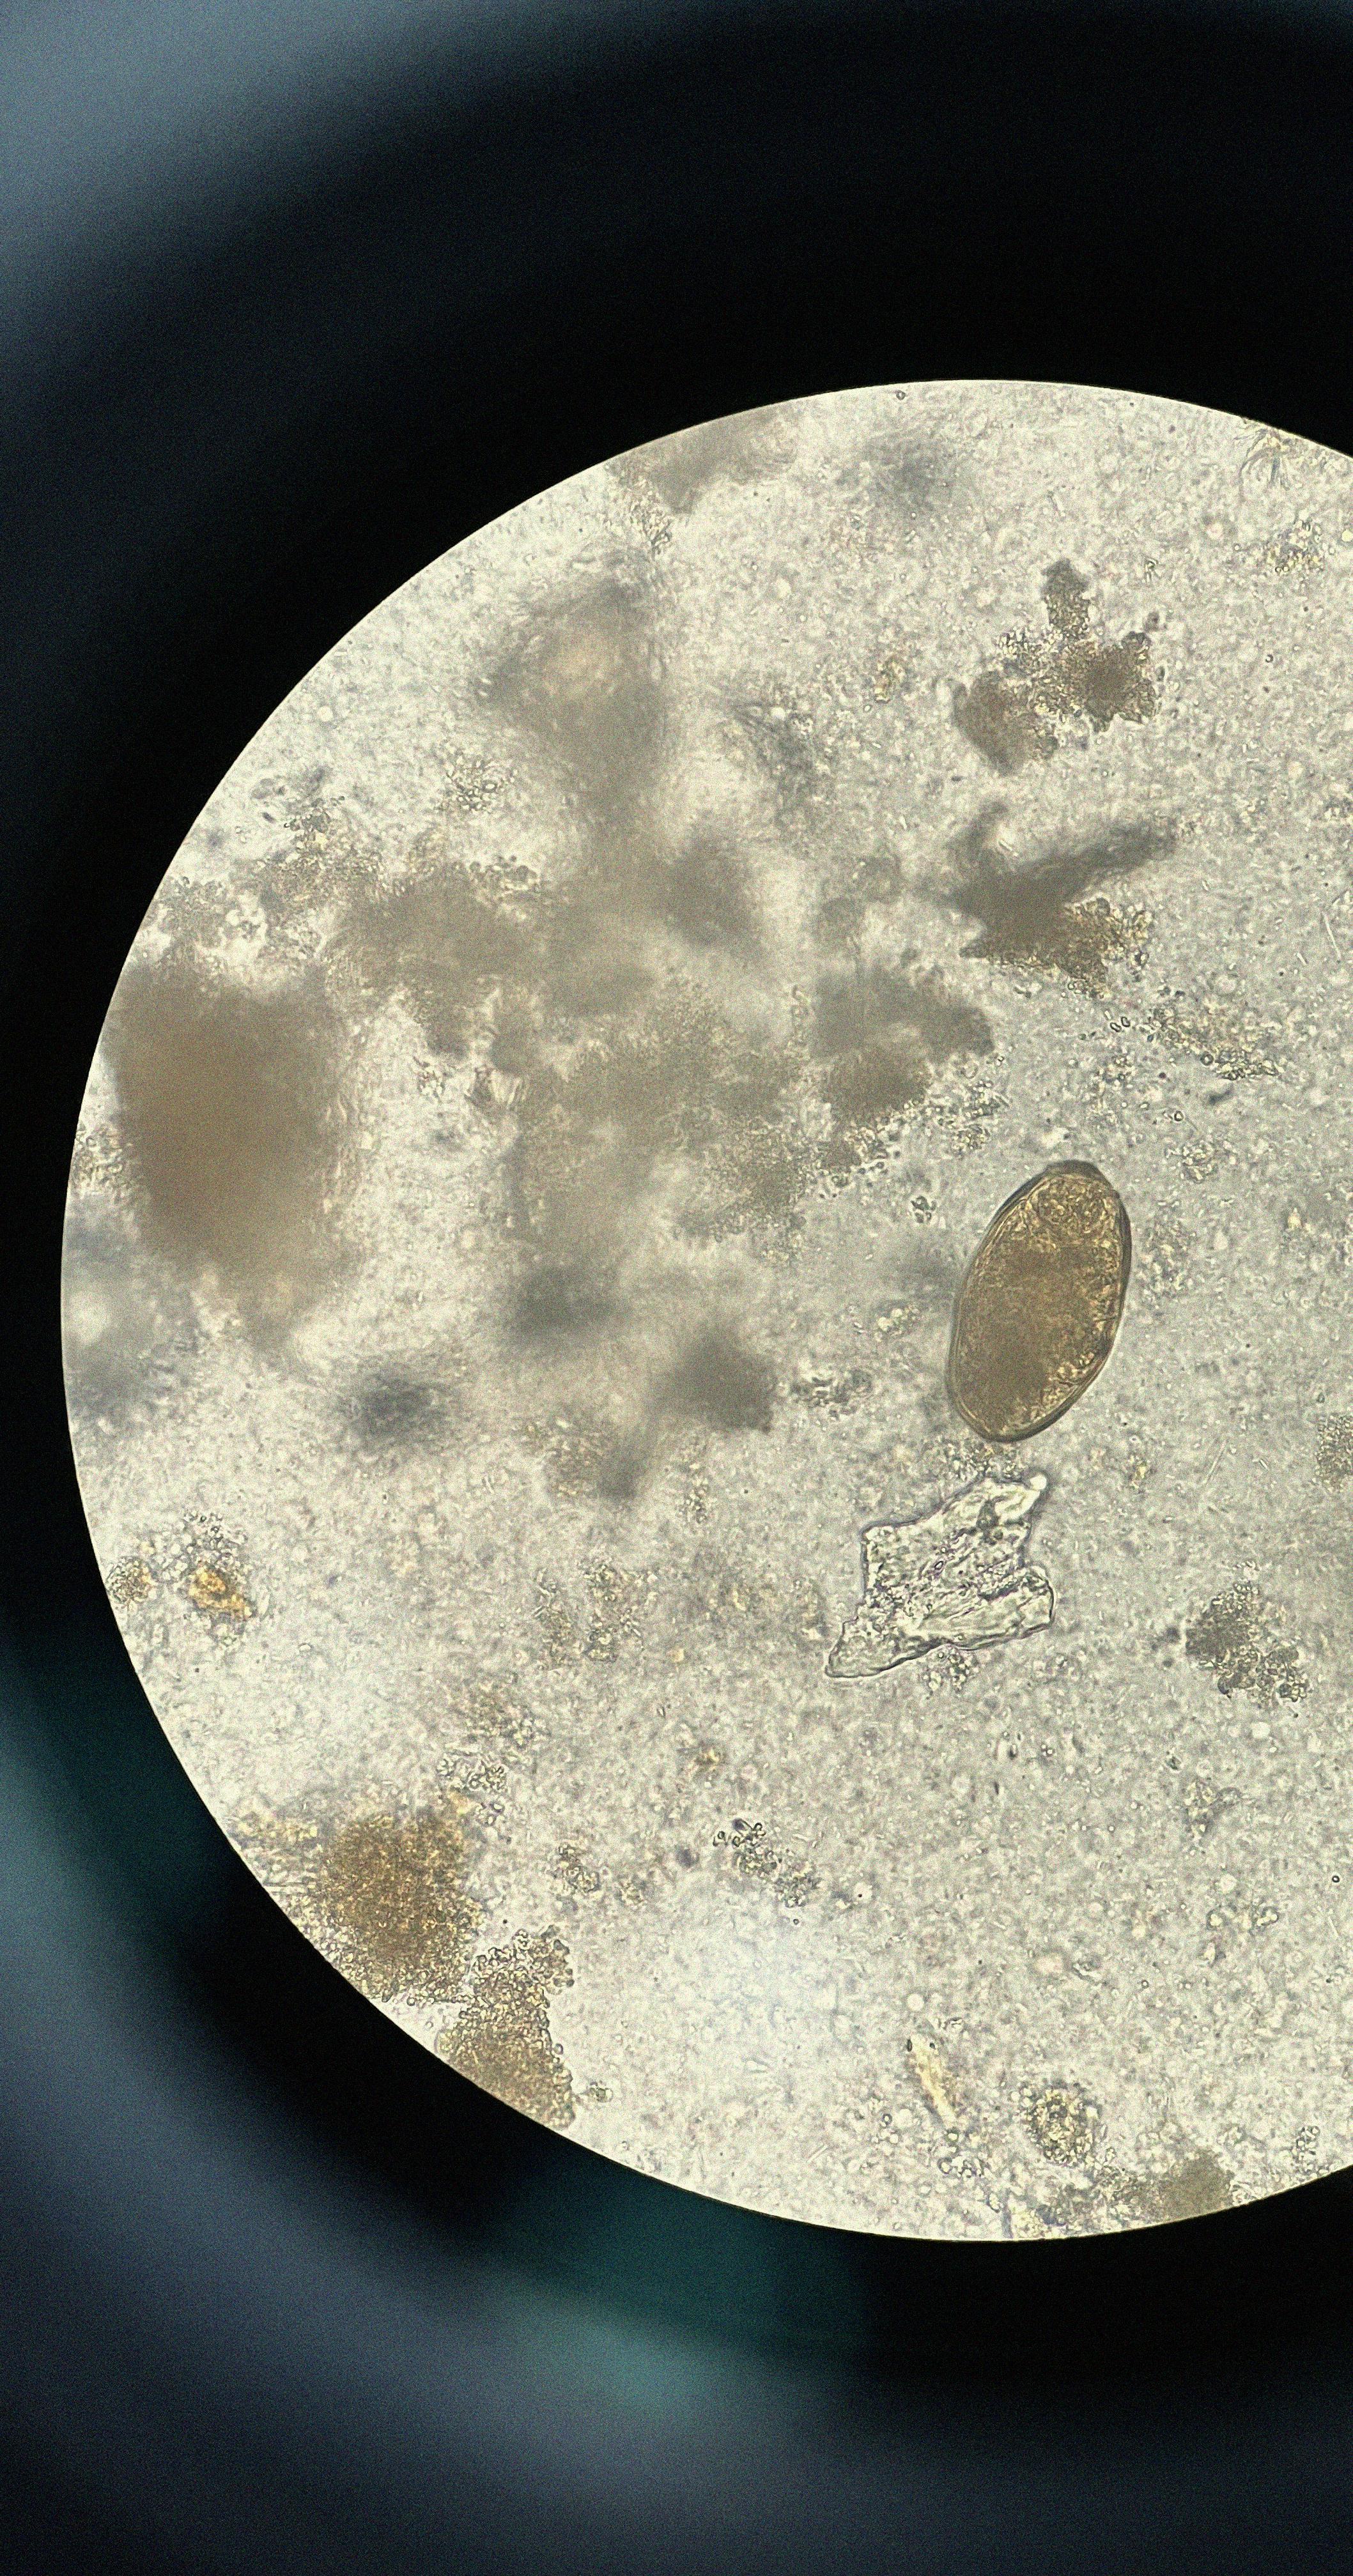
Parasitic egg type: Paragonimus spp